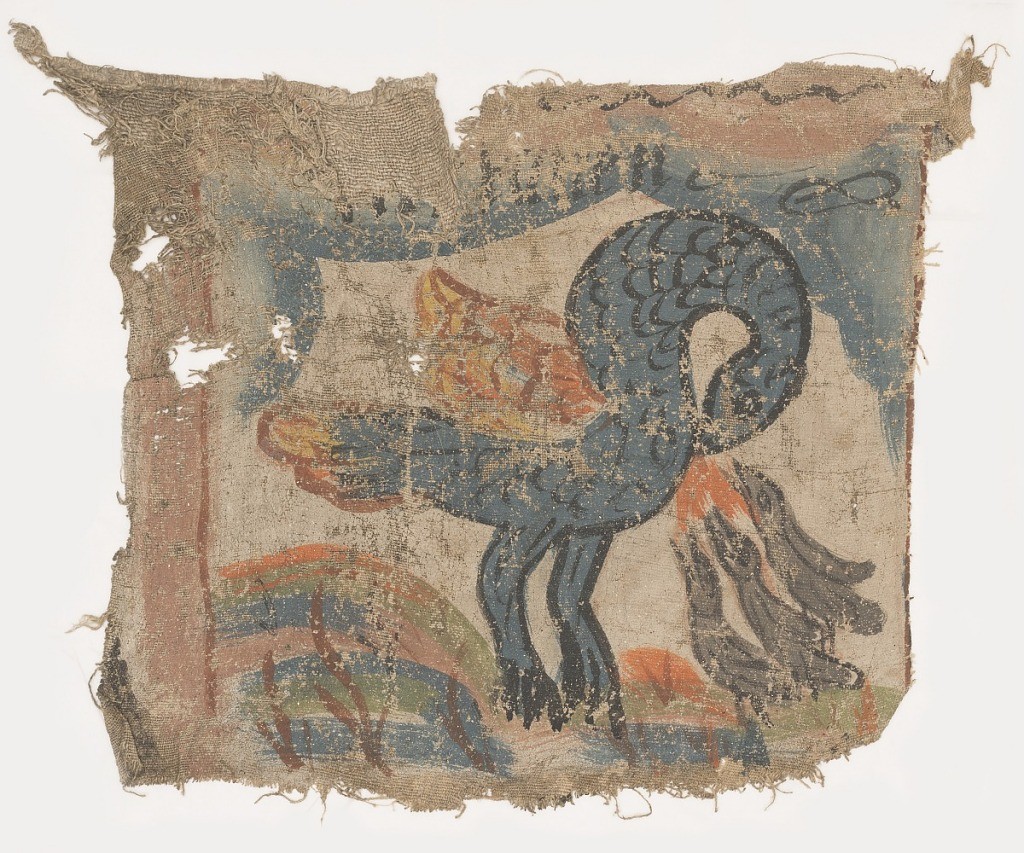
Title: Bonad
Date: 1730–1800
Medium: Hand painted on canvas
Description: a) Man in top hat and blue coat being pulled in wagon by team of two horses, one orange and one tan.  Woman standing behing wagon; b) large blue bird feeding three small baby birds from her breast.